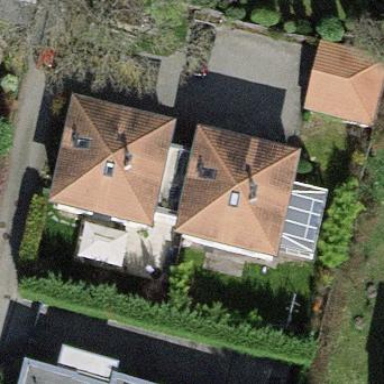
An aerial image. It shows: Garden enclosed by fence.